九年级 · 度量几何学
如图, 在 $\odot O$ 中, 直径 $A B \perp C D, \angle D=38^{\circ}$, 则 $\angle A$ 的度数是（）

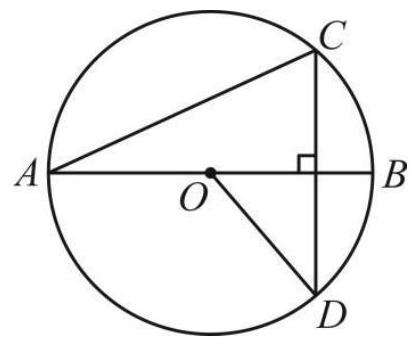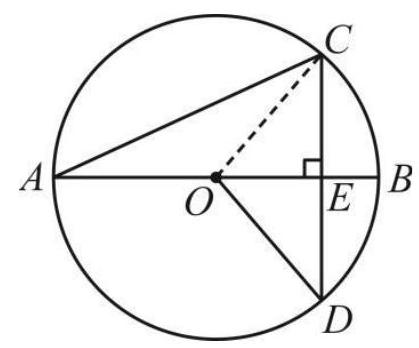
A. $52^{\circ}$
B. $38^{\circ}$
C. $19^{\circ}$
D. $26^{\circ}$

答案: D
解析: 连接 $O C$, 如图, 先根据圆周角定理得到 $\angle B O C=2 \angle A$, 再利用互余计算出 $\angle D O B=\angle C O B=52^{\circ}$, 从而可计算 $\angle A$ 的度数.

【详解】解: 连接 $O C$, 设 $A B$ 与 $C D$ 相交于点 $E$,

$\because$ 直径 $A B \perp C D$,

$\therefore \angle O E D=90^{\circ}, \quad B D=C B$,

$\therefore \angle B O D=\angle C O B$,

$\because \angle D=38^{\circ}$,

$\therefore \angle D O B=90^{\circ}-\angle D=52^{\circ}$,

$\therefore \angle C O B=\angle D O B=52^{\circ}$,

$\therefore \angle A=\frac{1}{2} \angle C O B=26^{\circ}$,

故选: D.

【点睛】本题考查了圆周角定理：在同圆或等圆中, 同弧或等弧所对的圆周角相等, 都等于这条弧所对的圆心角的一半.